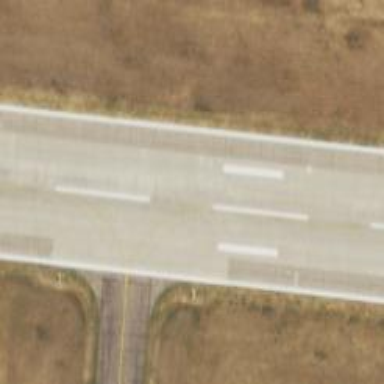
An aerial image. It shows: Image of taxiway at airport.